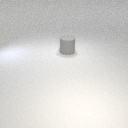
large gray rubber cylinder